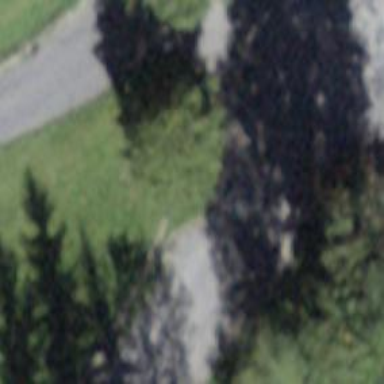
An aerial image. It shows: Bus stop along the road.